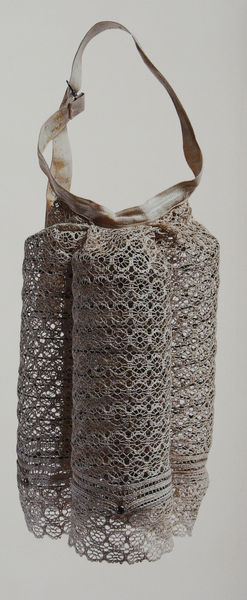
Titel: Turnüre
Standort: Kyoto (Japan)
Institution: Kyoto Costume Institute
Schlagwörter: hand, weiß, braun, frankreich, grau, haar, kleid, pastell, schmuck, dame, beige, haube, mode, muster, ornament, kappe, band, kleidung, leinen, spitze, taube, hals, stickerei, stoff, drei, saum, seide, rund, henkel, bogen, bordüre, wolle, riemen, streifen, sticken, satin, foto, fotografie, photographie, bögen, schnalle, stilisiert, kreise, beutel, tasche, löcher, photo, tracht, handtasche, farbfoto, gurt, stickerein, gestickt, verschluß, gewebe, textil, träger, baumwolle, garn, netz, behälter, durchbrochen, turnüre, schlinge, gehäkelt, häkeln, trageband, genäht, zylinderförmig, kleidungsstück, braungrau, tragegurt, geklöppelt, häkelei, accessoir, accesoire, acessoire, bnd, dreirund, häckel, makramee, rosetten kreisförmig spitze, schnalle träger durchbrochen, vestickt, weiss handarbeit kunsthandwerk